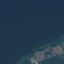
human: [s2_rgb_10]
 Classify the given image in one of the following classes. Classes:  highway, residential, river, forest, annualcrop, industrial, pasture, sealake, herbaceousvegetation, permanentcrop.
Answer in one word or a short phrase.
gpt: SeaLake